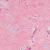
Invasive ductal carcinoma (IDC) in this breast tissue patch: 0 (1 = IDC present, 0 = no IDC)